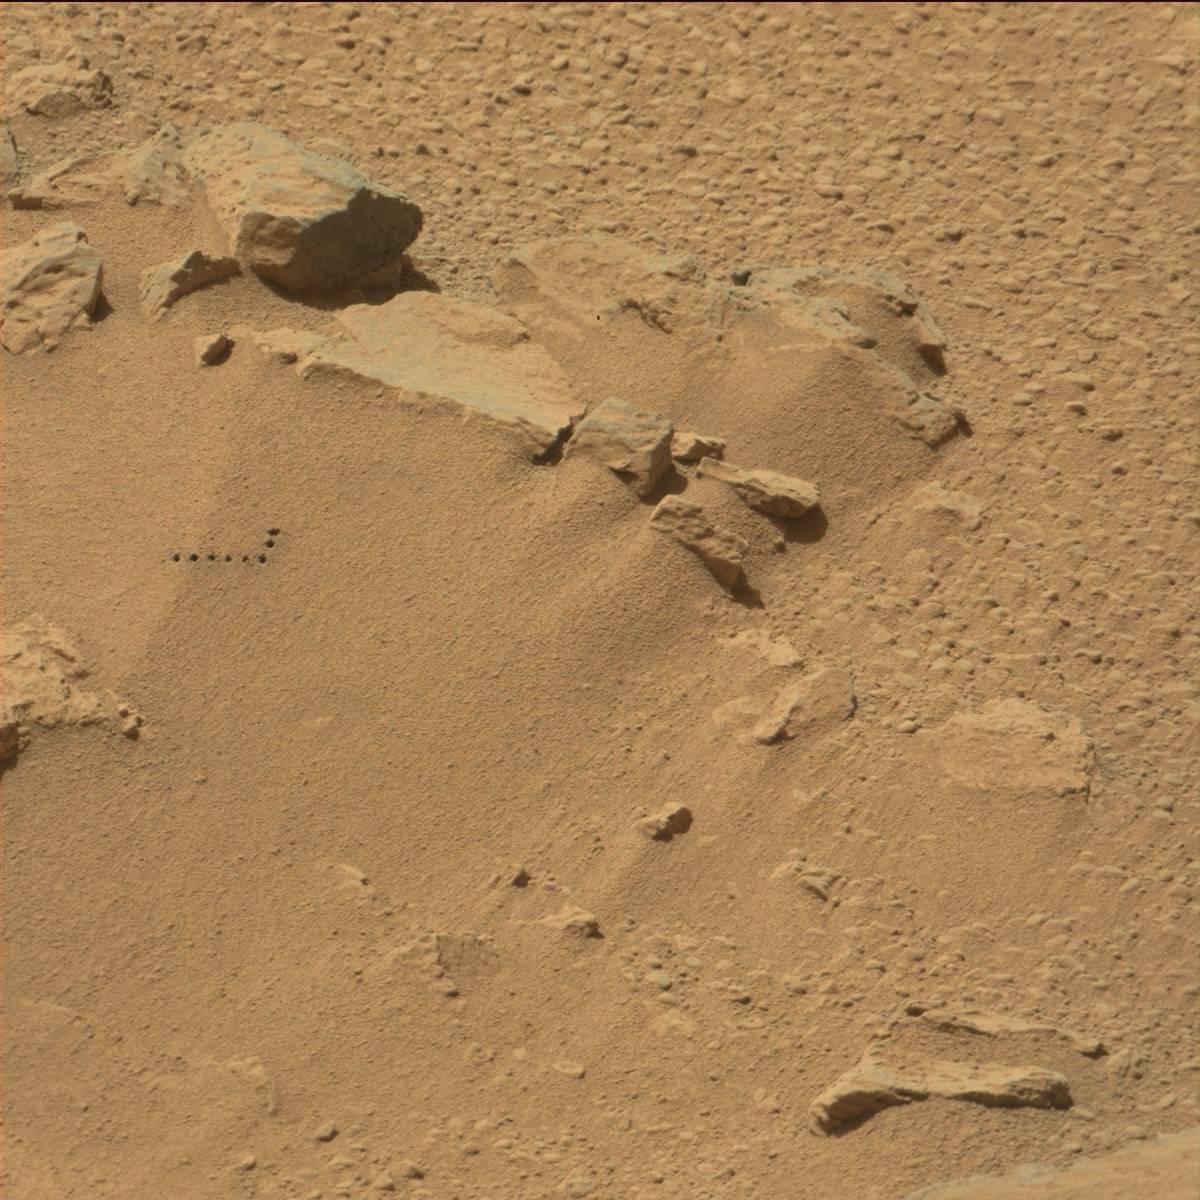
Terrain classes present: Bedrock, Hole, Sand / Soil